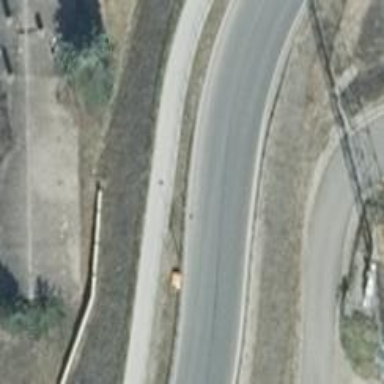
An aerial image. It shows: Secondary road with asphalt surface and sidewalk on the left.